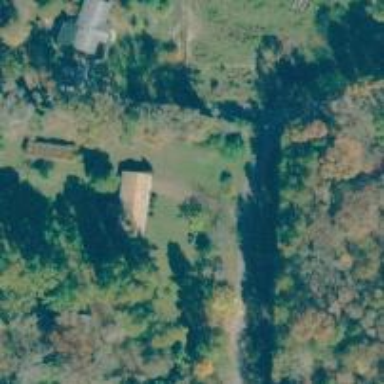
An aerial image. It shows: Driveway.